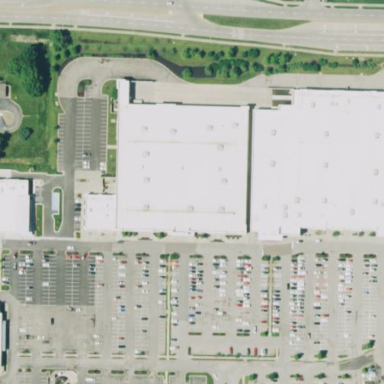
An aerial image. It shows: Department store building.